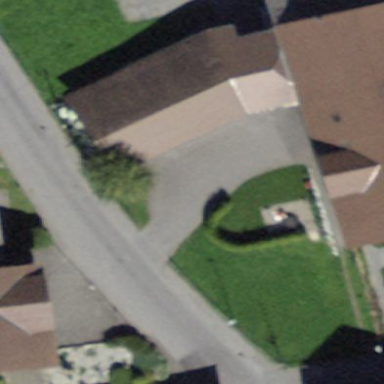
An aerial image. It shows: Garage building.